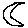
Label: moon